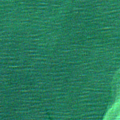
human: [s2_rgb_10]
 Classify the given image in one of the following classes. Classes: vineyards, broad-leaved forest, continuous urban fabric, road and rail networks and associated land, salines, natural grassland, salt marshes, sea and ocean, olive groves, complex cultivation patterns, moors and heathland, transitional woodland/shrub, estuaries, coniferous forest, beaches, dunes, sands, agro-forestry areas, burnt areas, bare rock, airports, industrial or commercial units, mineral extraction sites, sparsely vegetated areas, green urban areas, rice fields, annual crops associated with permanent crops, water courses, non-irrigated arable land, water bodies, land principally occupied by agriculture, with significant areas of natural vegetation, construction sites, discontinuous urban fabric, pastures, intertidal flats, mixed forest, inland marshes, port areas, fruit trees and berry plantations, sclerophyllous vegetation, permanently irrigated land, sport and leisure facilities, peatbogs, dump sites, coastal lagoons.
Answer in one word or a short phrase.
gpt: sea and ocean